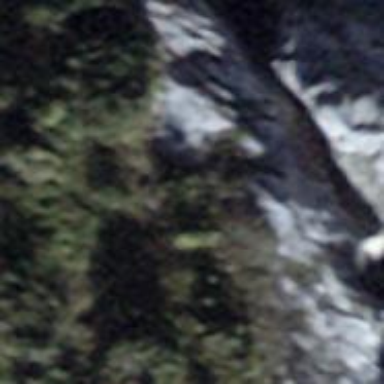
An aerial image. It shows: Cliff in nature.